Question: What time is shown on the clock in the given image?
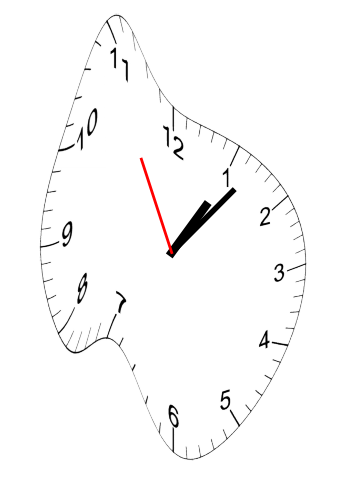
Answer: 01:06:55